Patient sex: M
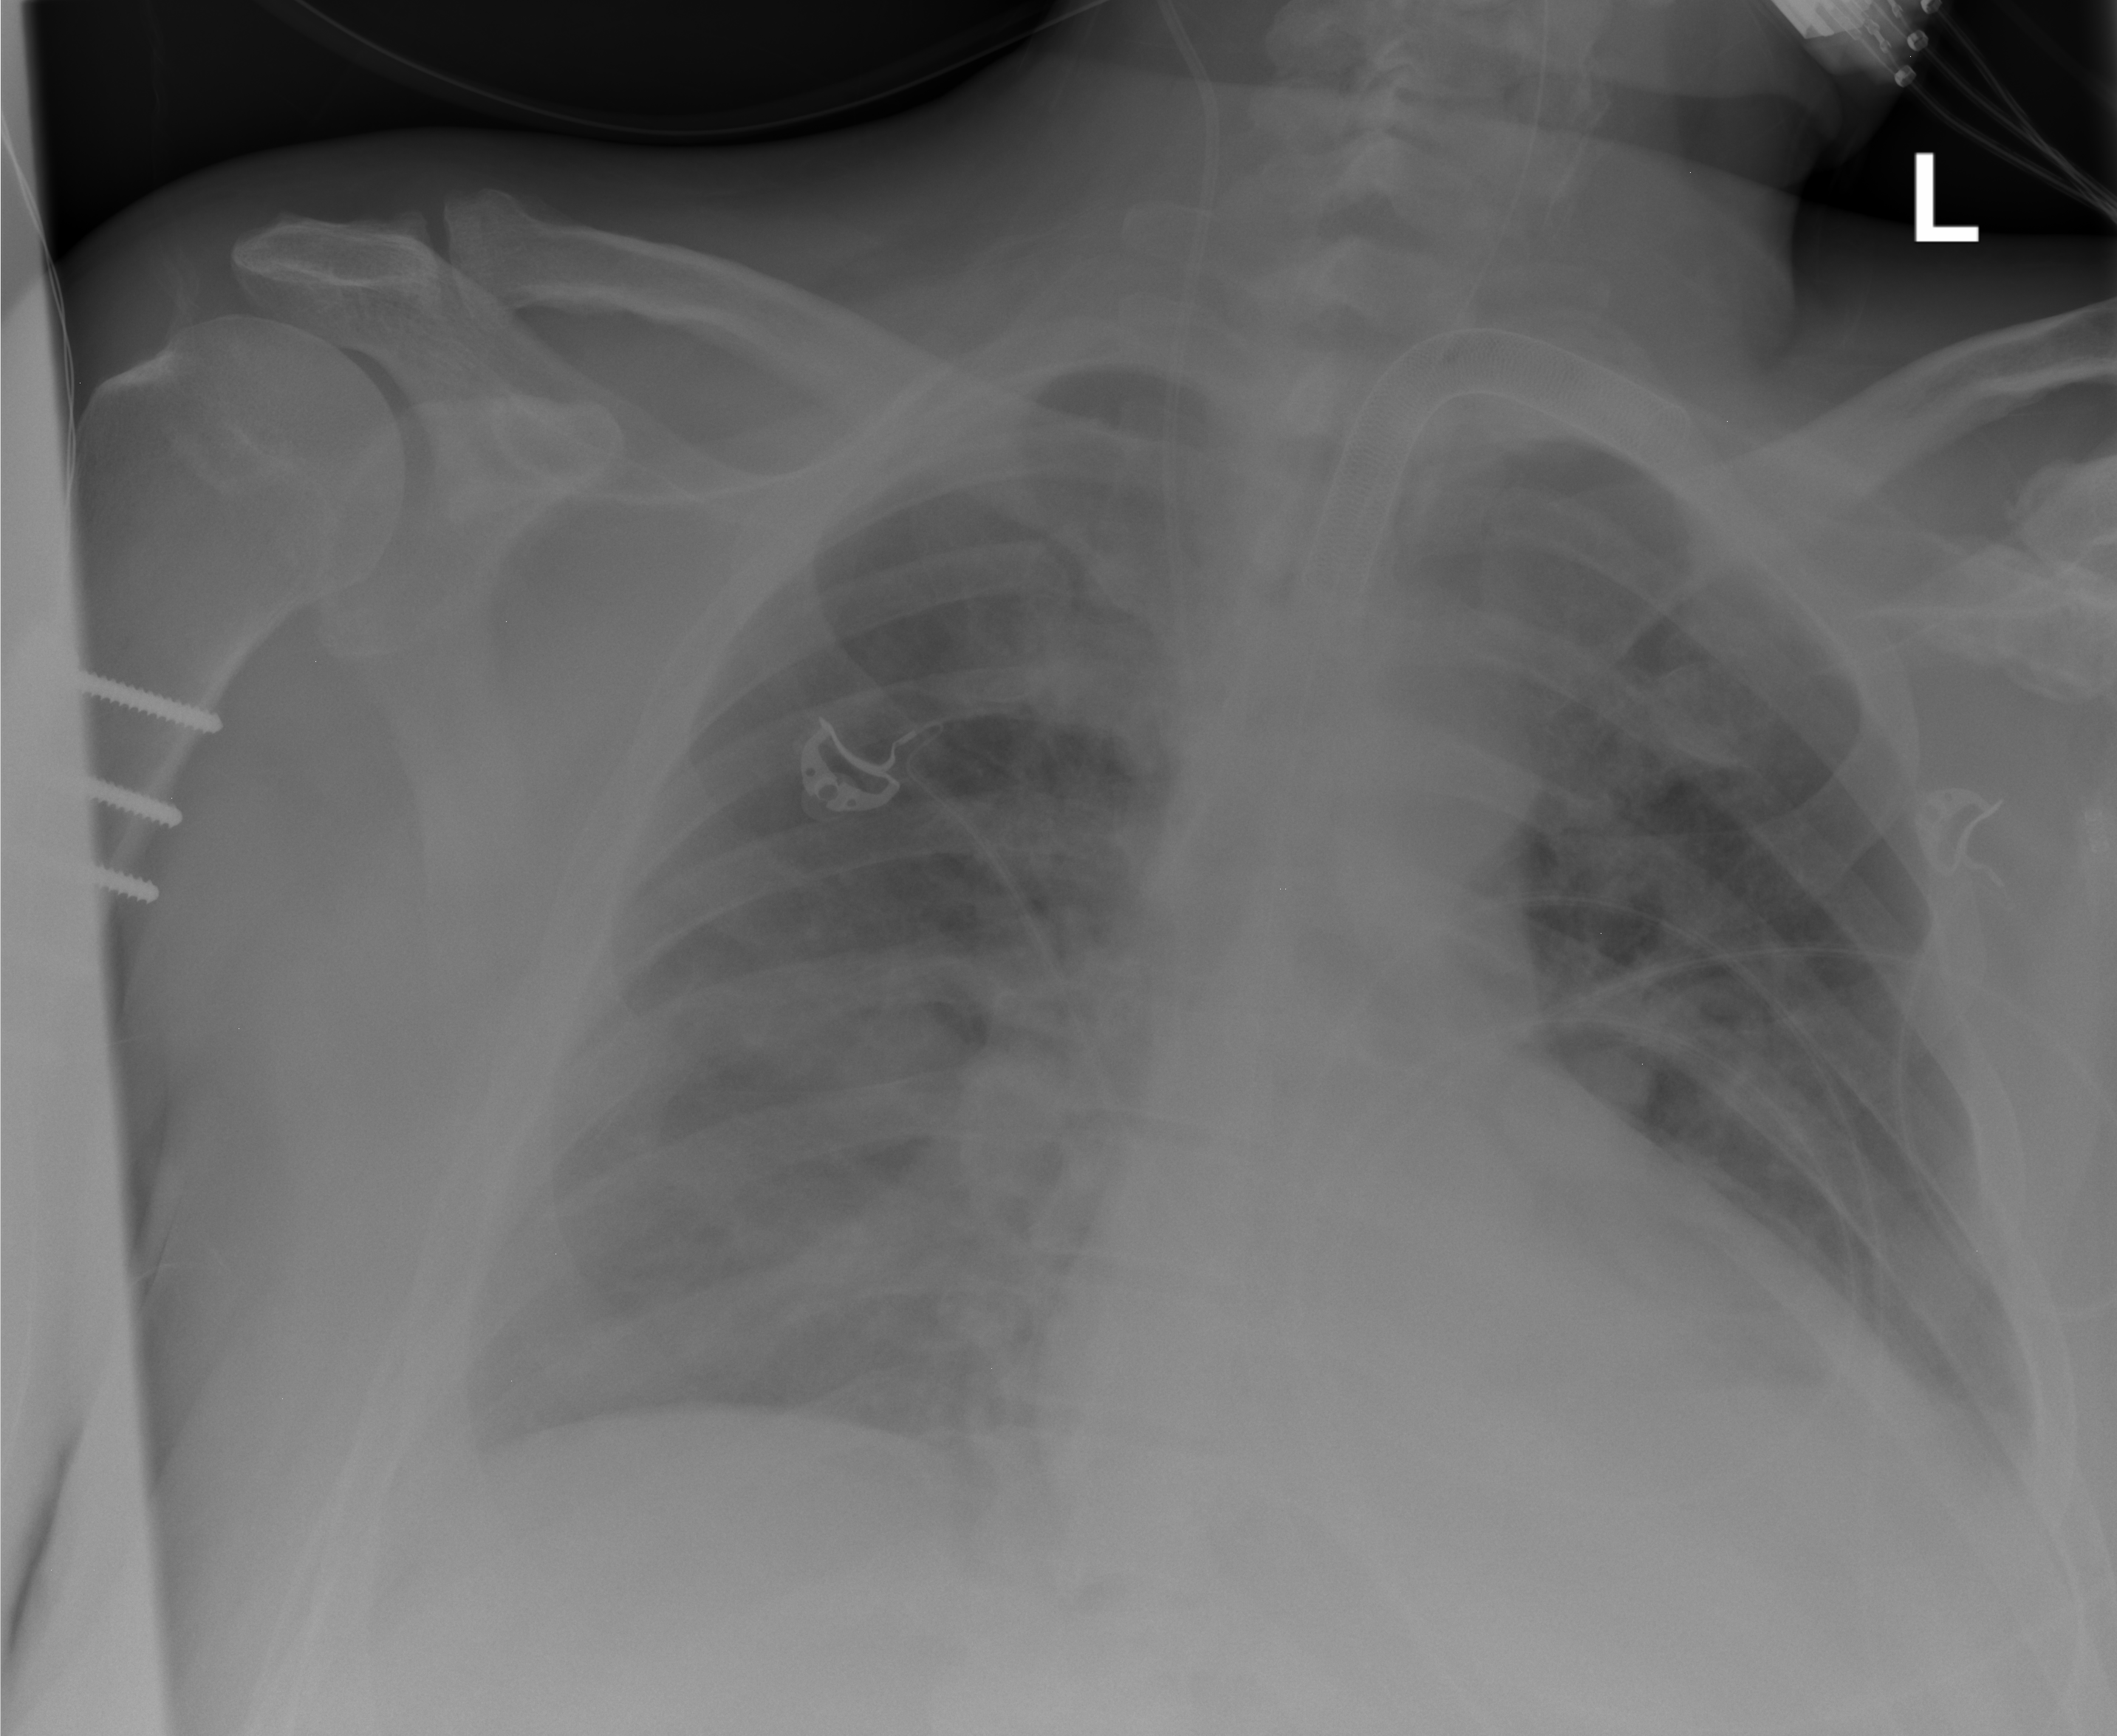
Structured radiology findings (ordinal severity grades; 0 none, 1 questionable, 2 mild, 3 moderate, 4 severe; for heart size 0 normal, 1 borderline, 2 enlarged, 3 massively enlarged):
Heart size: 2
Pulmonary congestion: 2
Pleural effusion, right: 2
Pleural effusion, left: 0
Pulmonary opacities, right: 0
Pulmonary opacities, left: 0
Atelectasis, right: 0
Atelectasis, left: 0